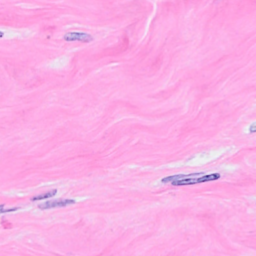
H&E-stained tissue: Breast